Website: apple
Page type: customer-info-address
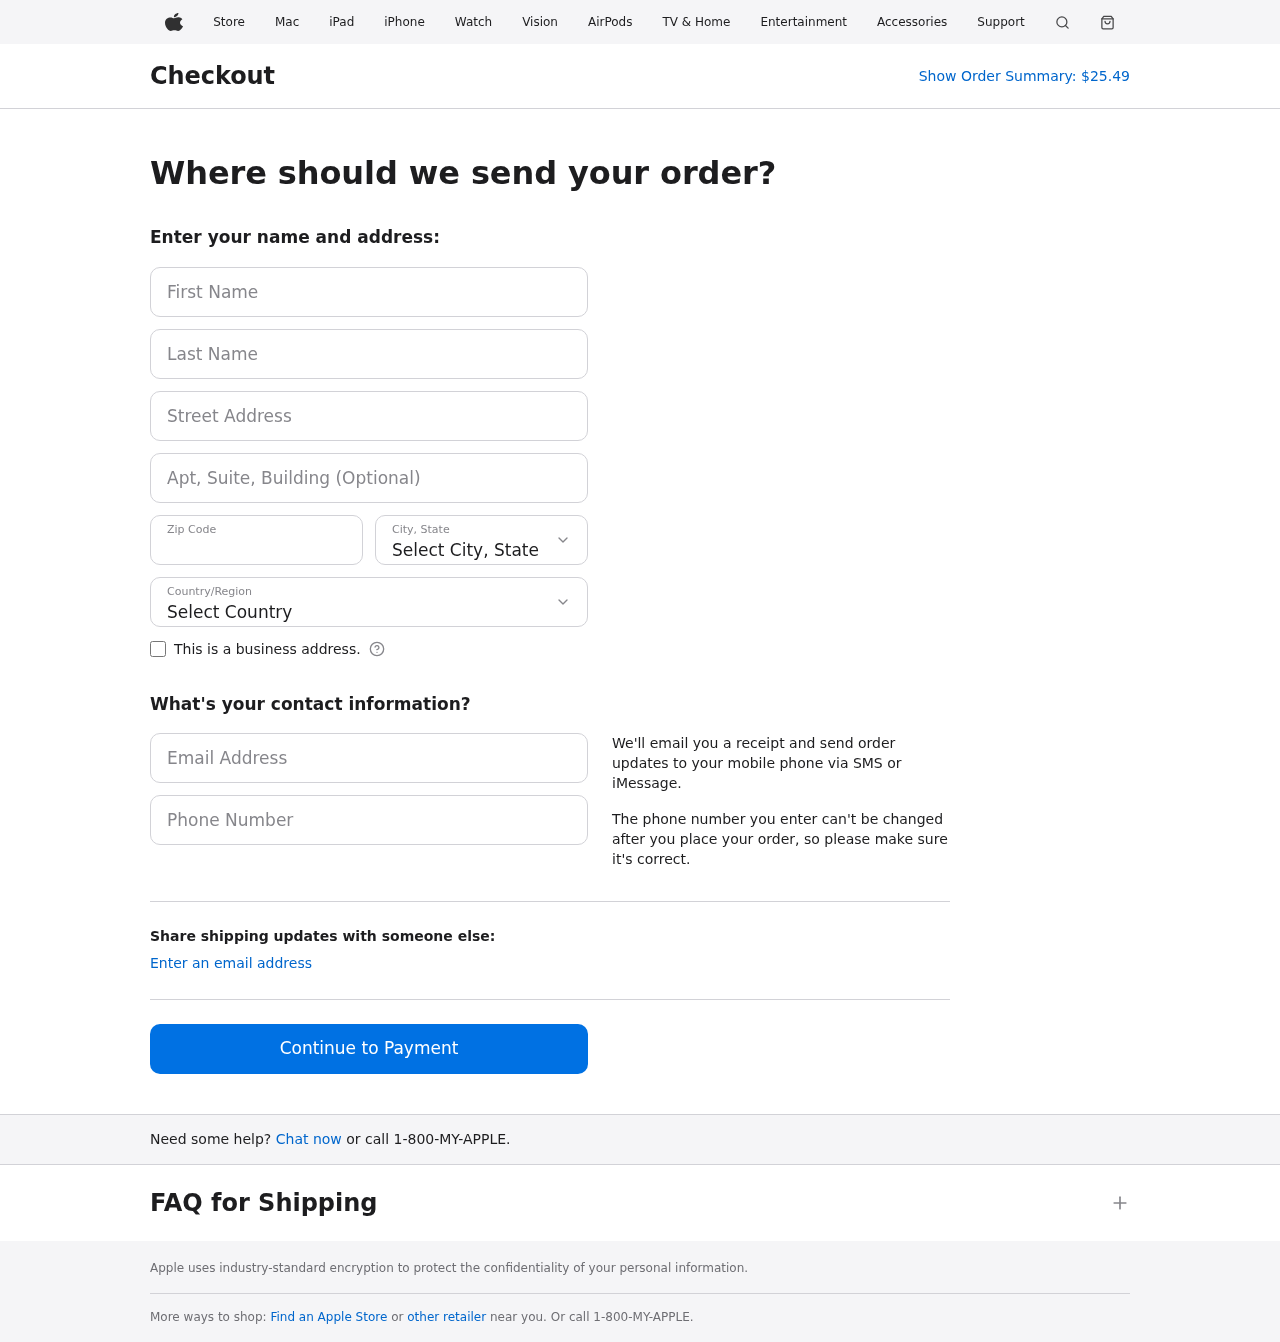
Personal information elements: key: PII_CITY_STATE
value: North James, PR
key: PII_COUNTRY
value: United States
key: PII_EMAIL
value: angela_shah@yahoo.com
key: PII_FIRSTNAME
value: Angela
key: PII_LASTNAME
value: Shah
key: PII_PHONE
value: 3277639147
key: PII_POSTCODE
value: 52506
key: PII_STREET
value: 89785 James Cape Apt. 313
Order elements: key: ORDER_TOTAL
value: $25.49